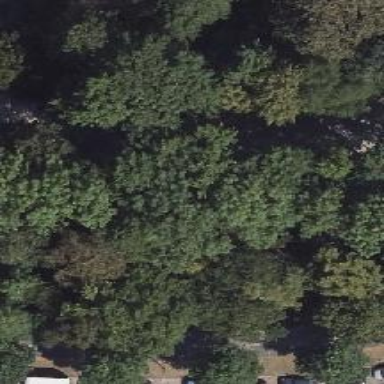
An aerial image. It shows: Deciduous broadleaved tree in park.